Field crop: tomato
Growth stage: 1
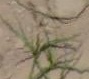
Species: cyperus